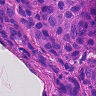
Metastatic tissue present: yes